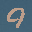
Label: 9